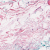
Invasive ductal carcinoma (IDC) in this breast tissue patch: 0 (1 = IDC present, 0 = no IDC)